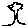
Label: tree